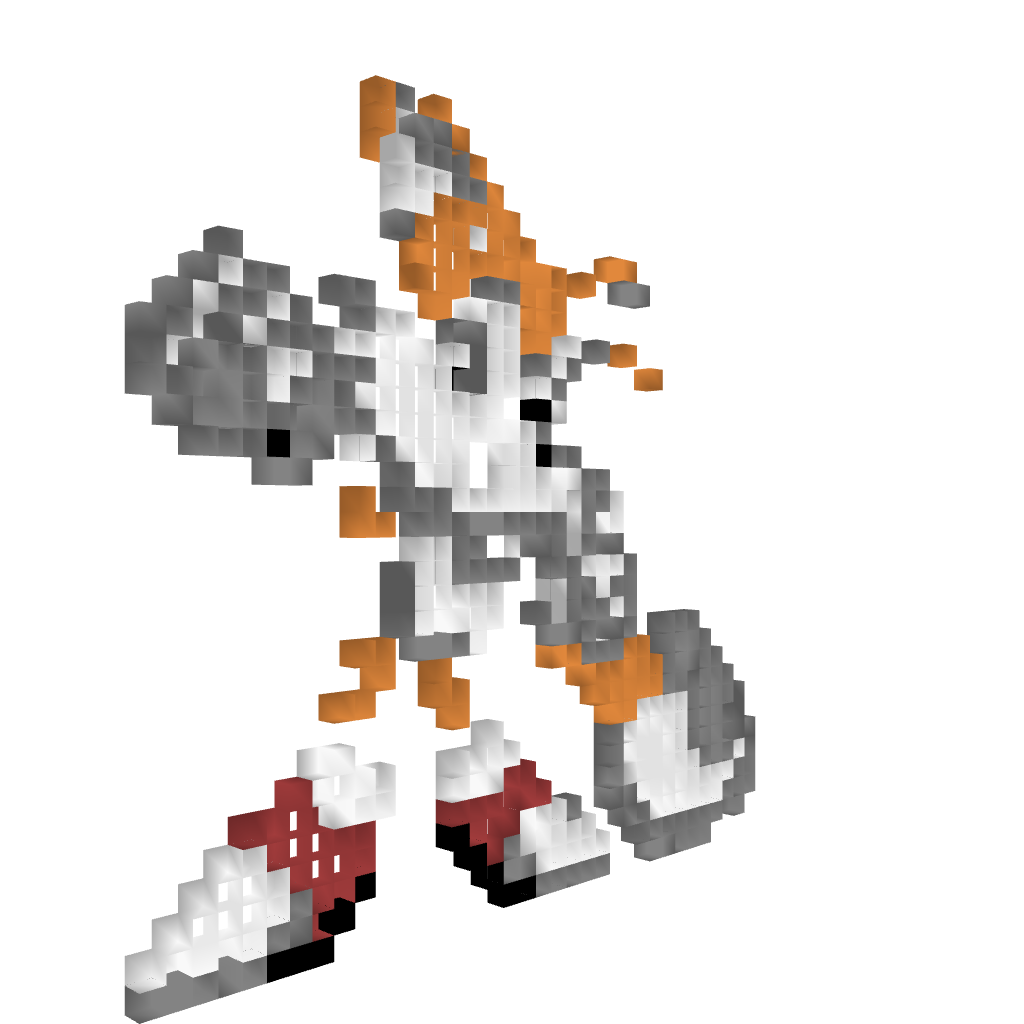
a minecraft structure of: Tails from Sonic 2 bad low quality